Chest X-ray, AP view. Patient: 42 years old, sex M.
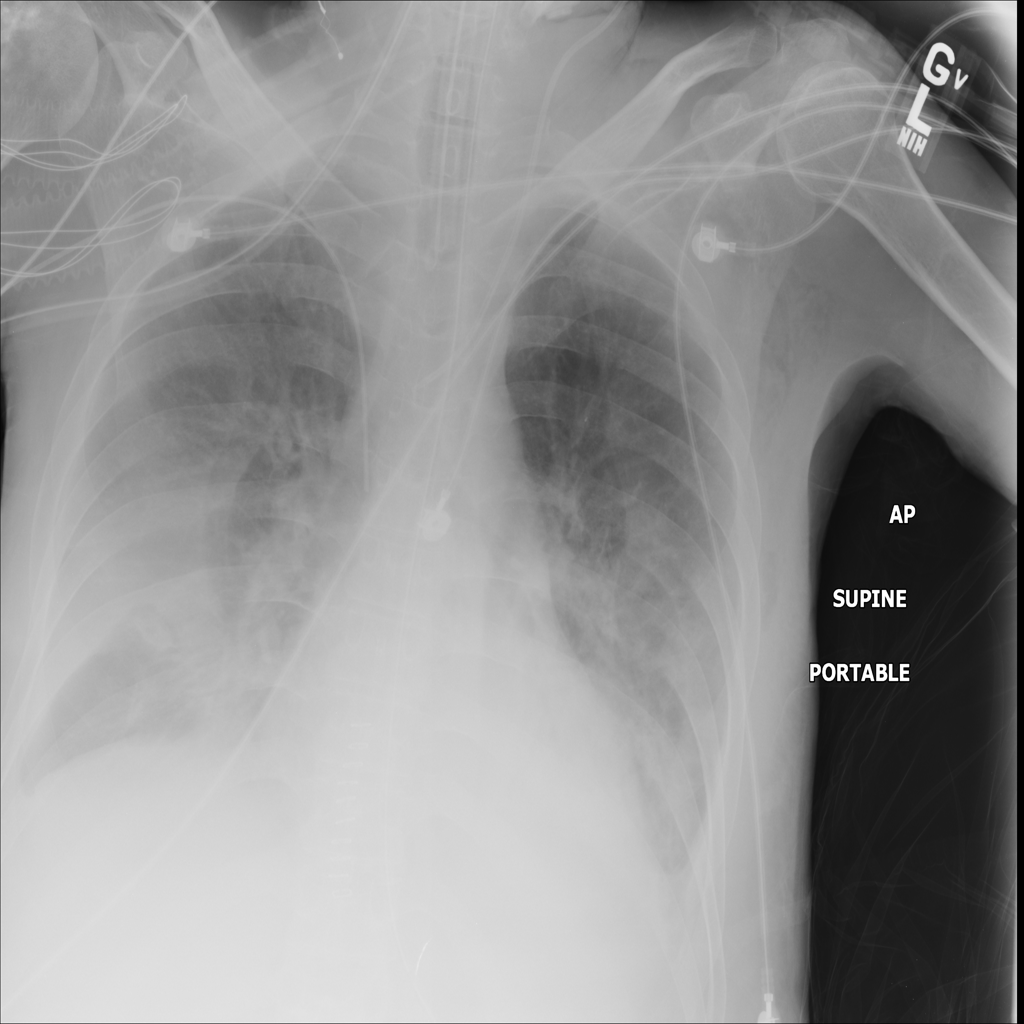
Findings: Effusion